Field crop: maize
Growth stage: 2
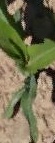
Species: maize